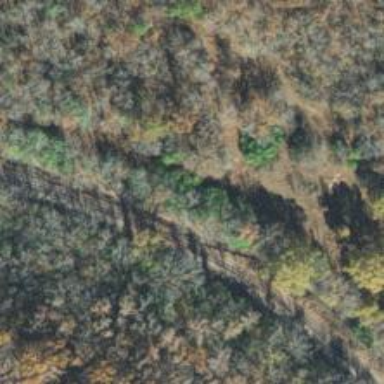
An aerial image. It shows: Railway track.